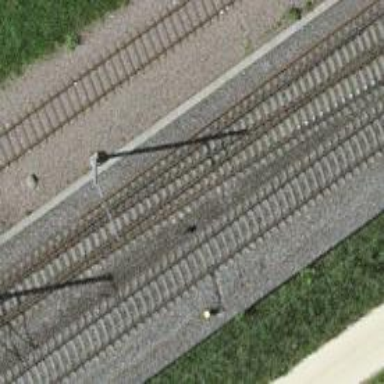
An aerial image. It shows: Rail siding with electrified tracks using contact line.